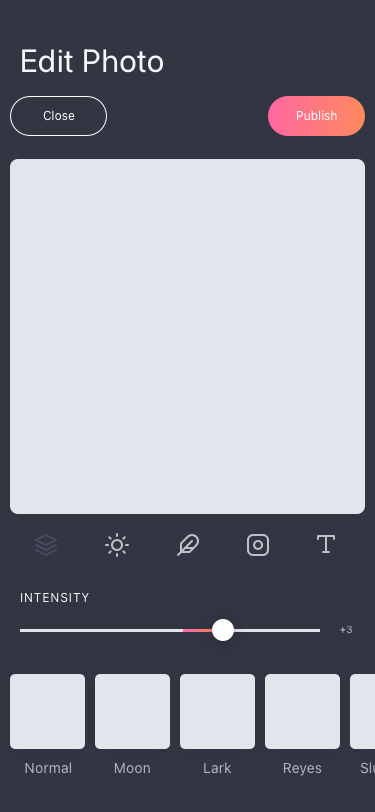
Text in this UI design:
Slumber
Reyes
Lark
Moon
Normal
+3
INTENSITY
Publish
Edit Photo